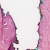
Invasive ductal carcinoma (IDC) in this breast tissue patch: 0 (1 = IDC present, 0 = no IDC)